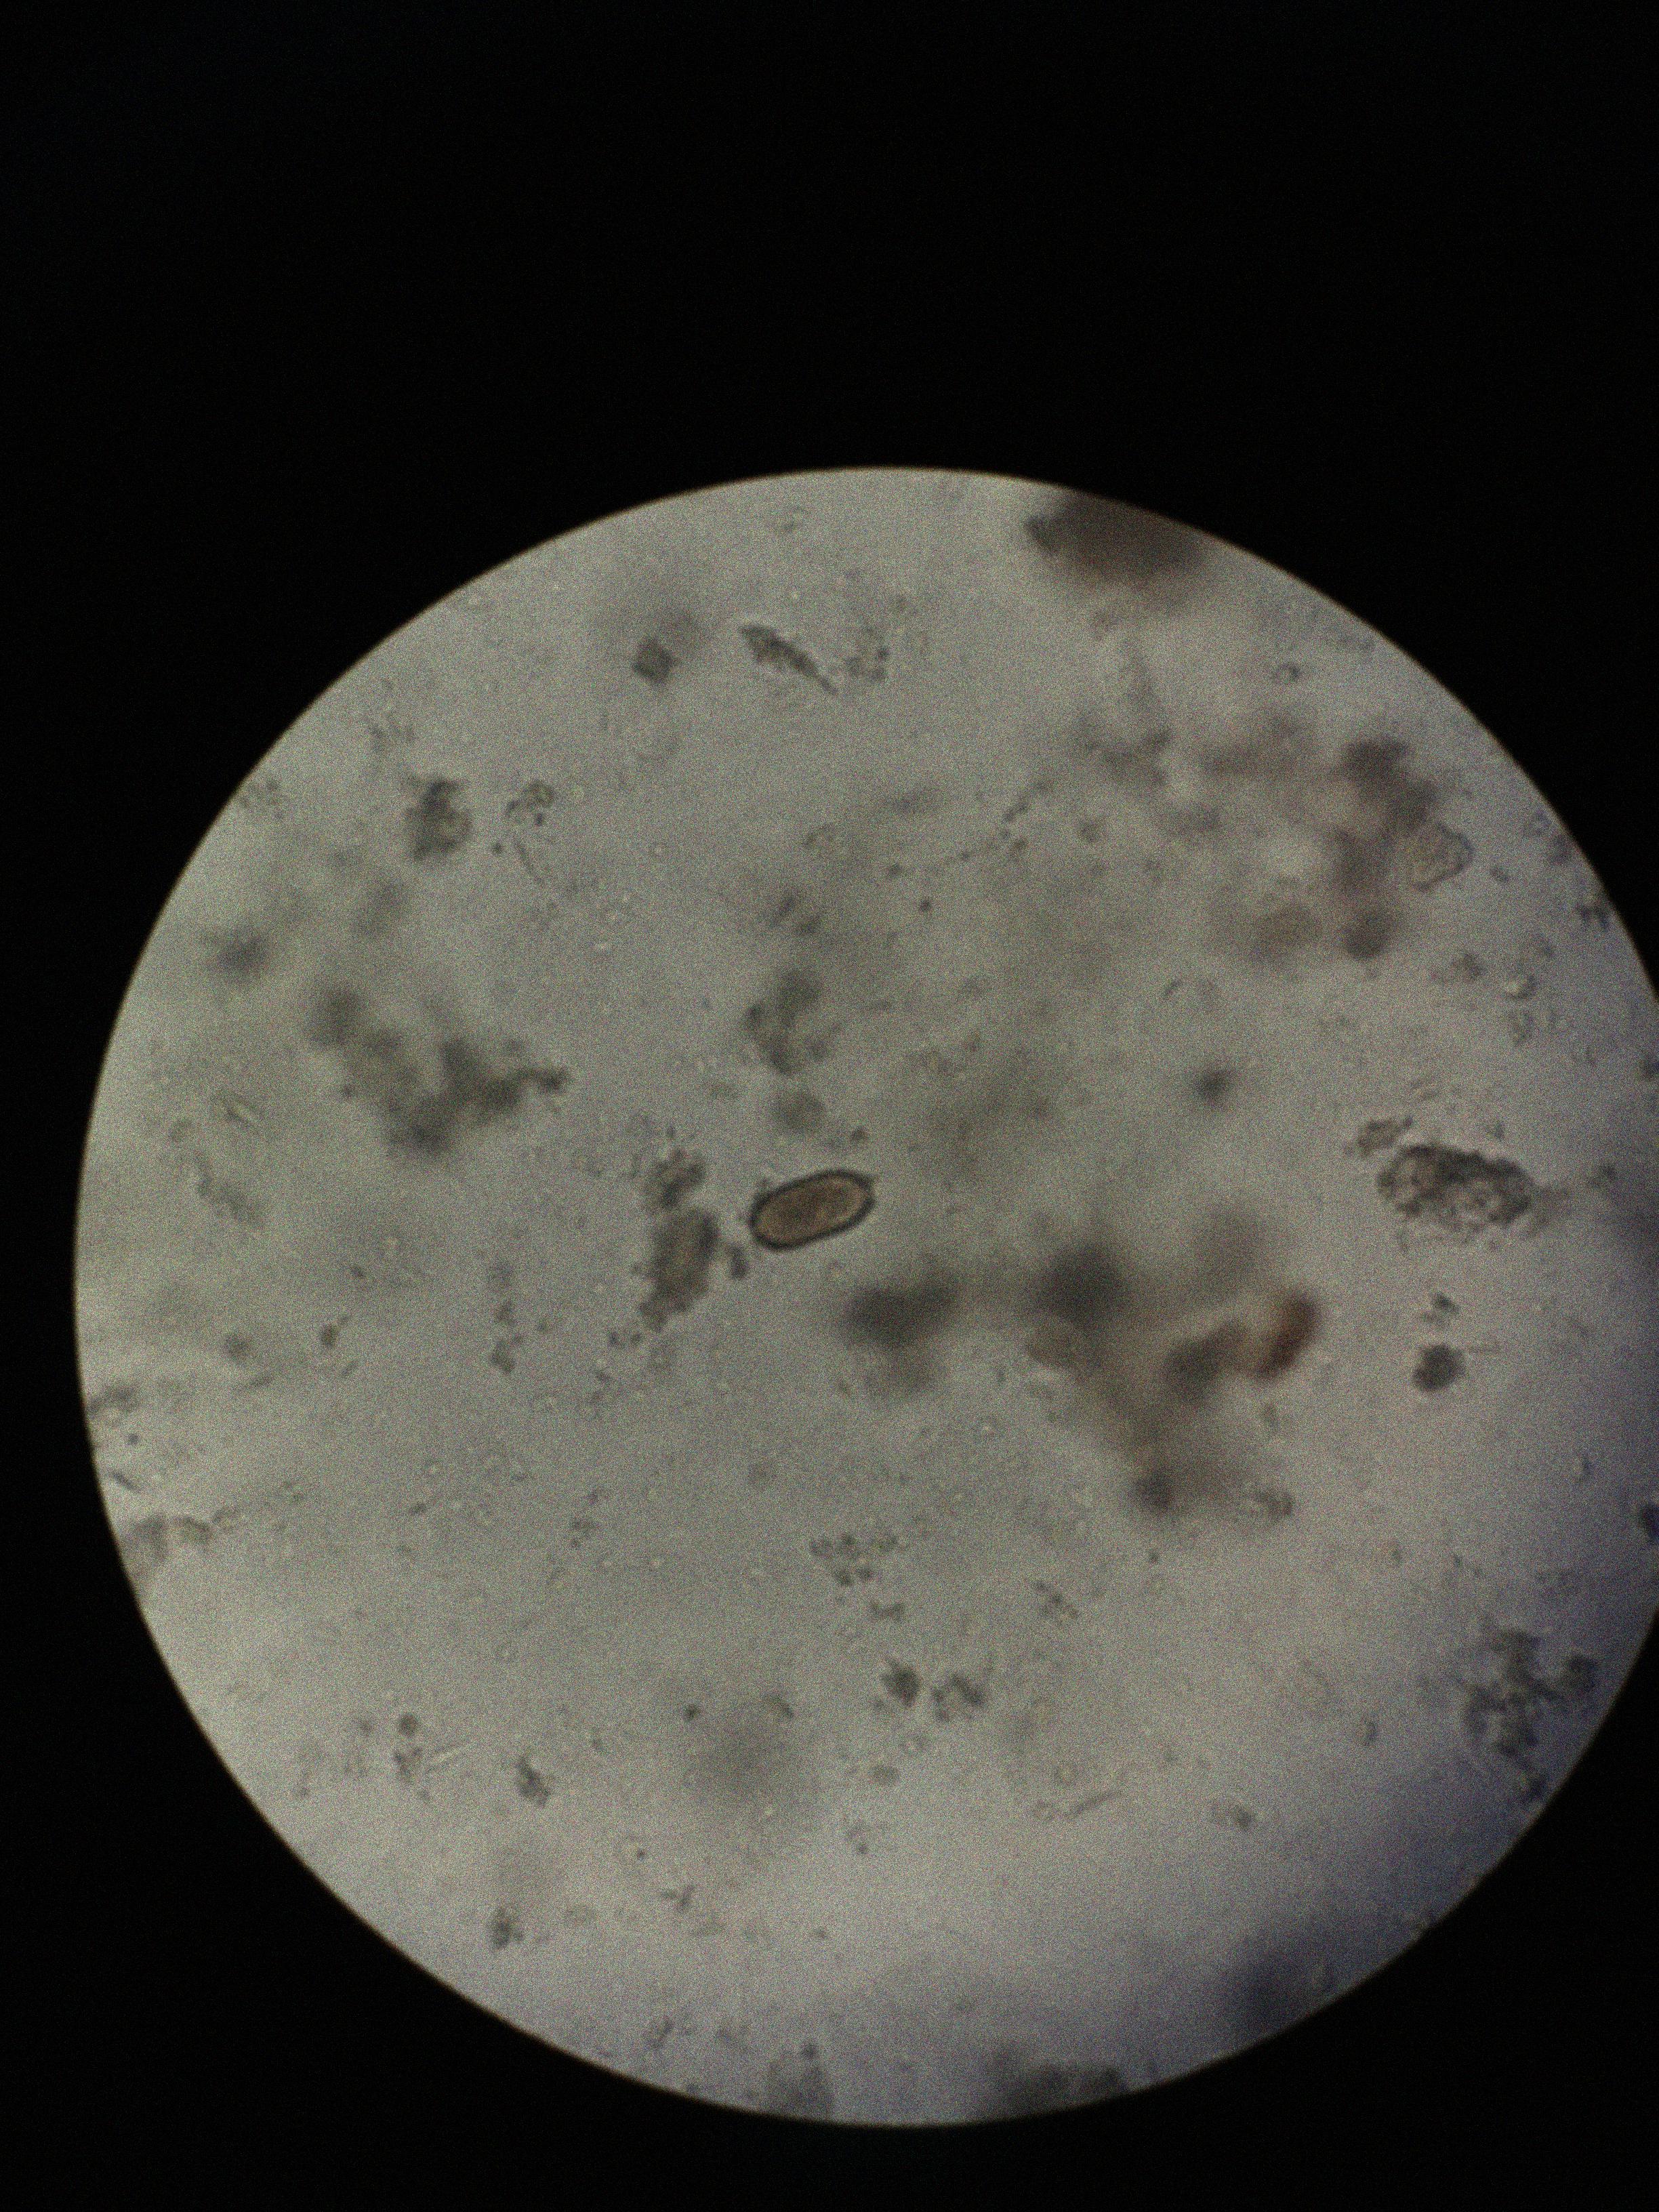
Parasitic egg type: Capillaria philippinensis